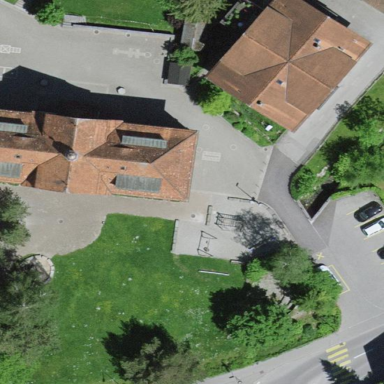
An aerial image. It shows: School.